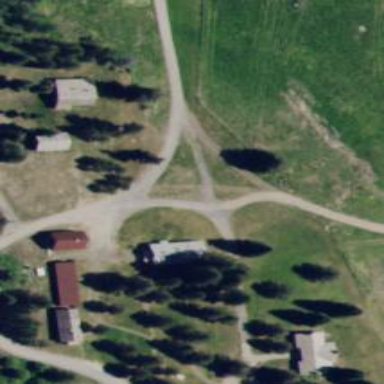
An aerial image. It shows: Footway road designed for classic and skating cross-country skiing. It is suitable for Nordic skiing and hiking.